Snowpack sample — Loveland Pass, Silver Plume, Colorado, USA (12/14/25, 10:50 AM MST)
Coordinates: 39.664, -105.882
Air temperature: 36 °F
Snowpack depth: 67 cm
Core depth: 10 cm
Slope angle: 6°, slope face: 326°
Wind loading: low
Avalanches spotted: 0
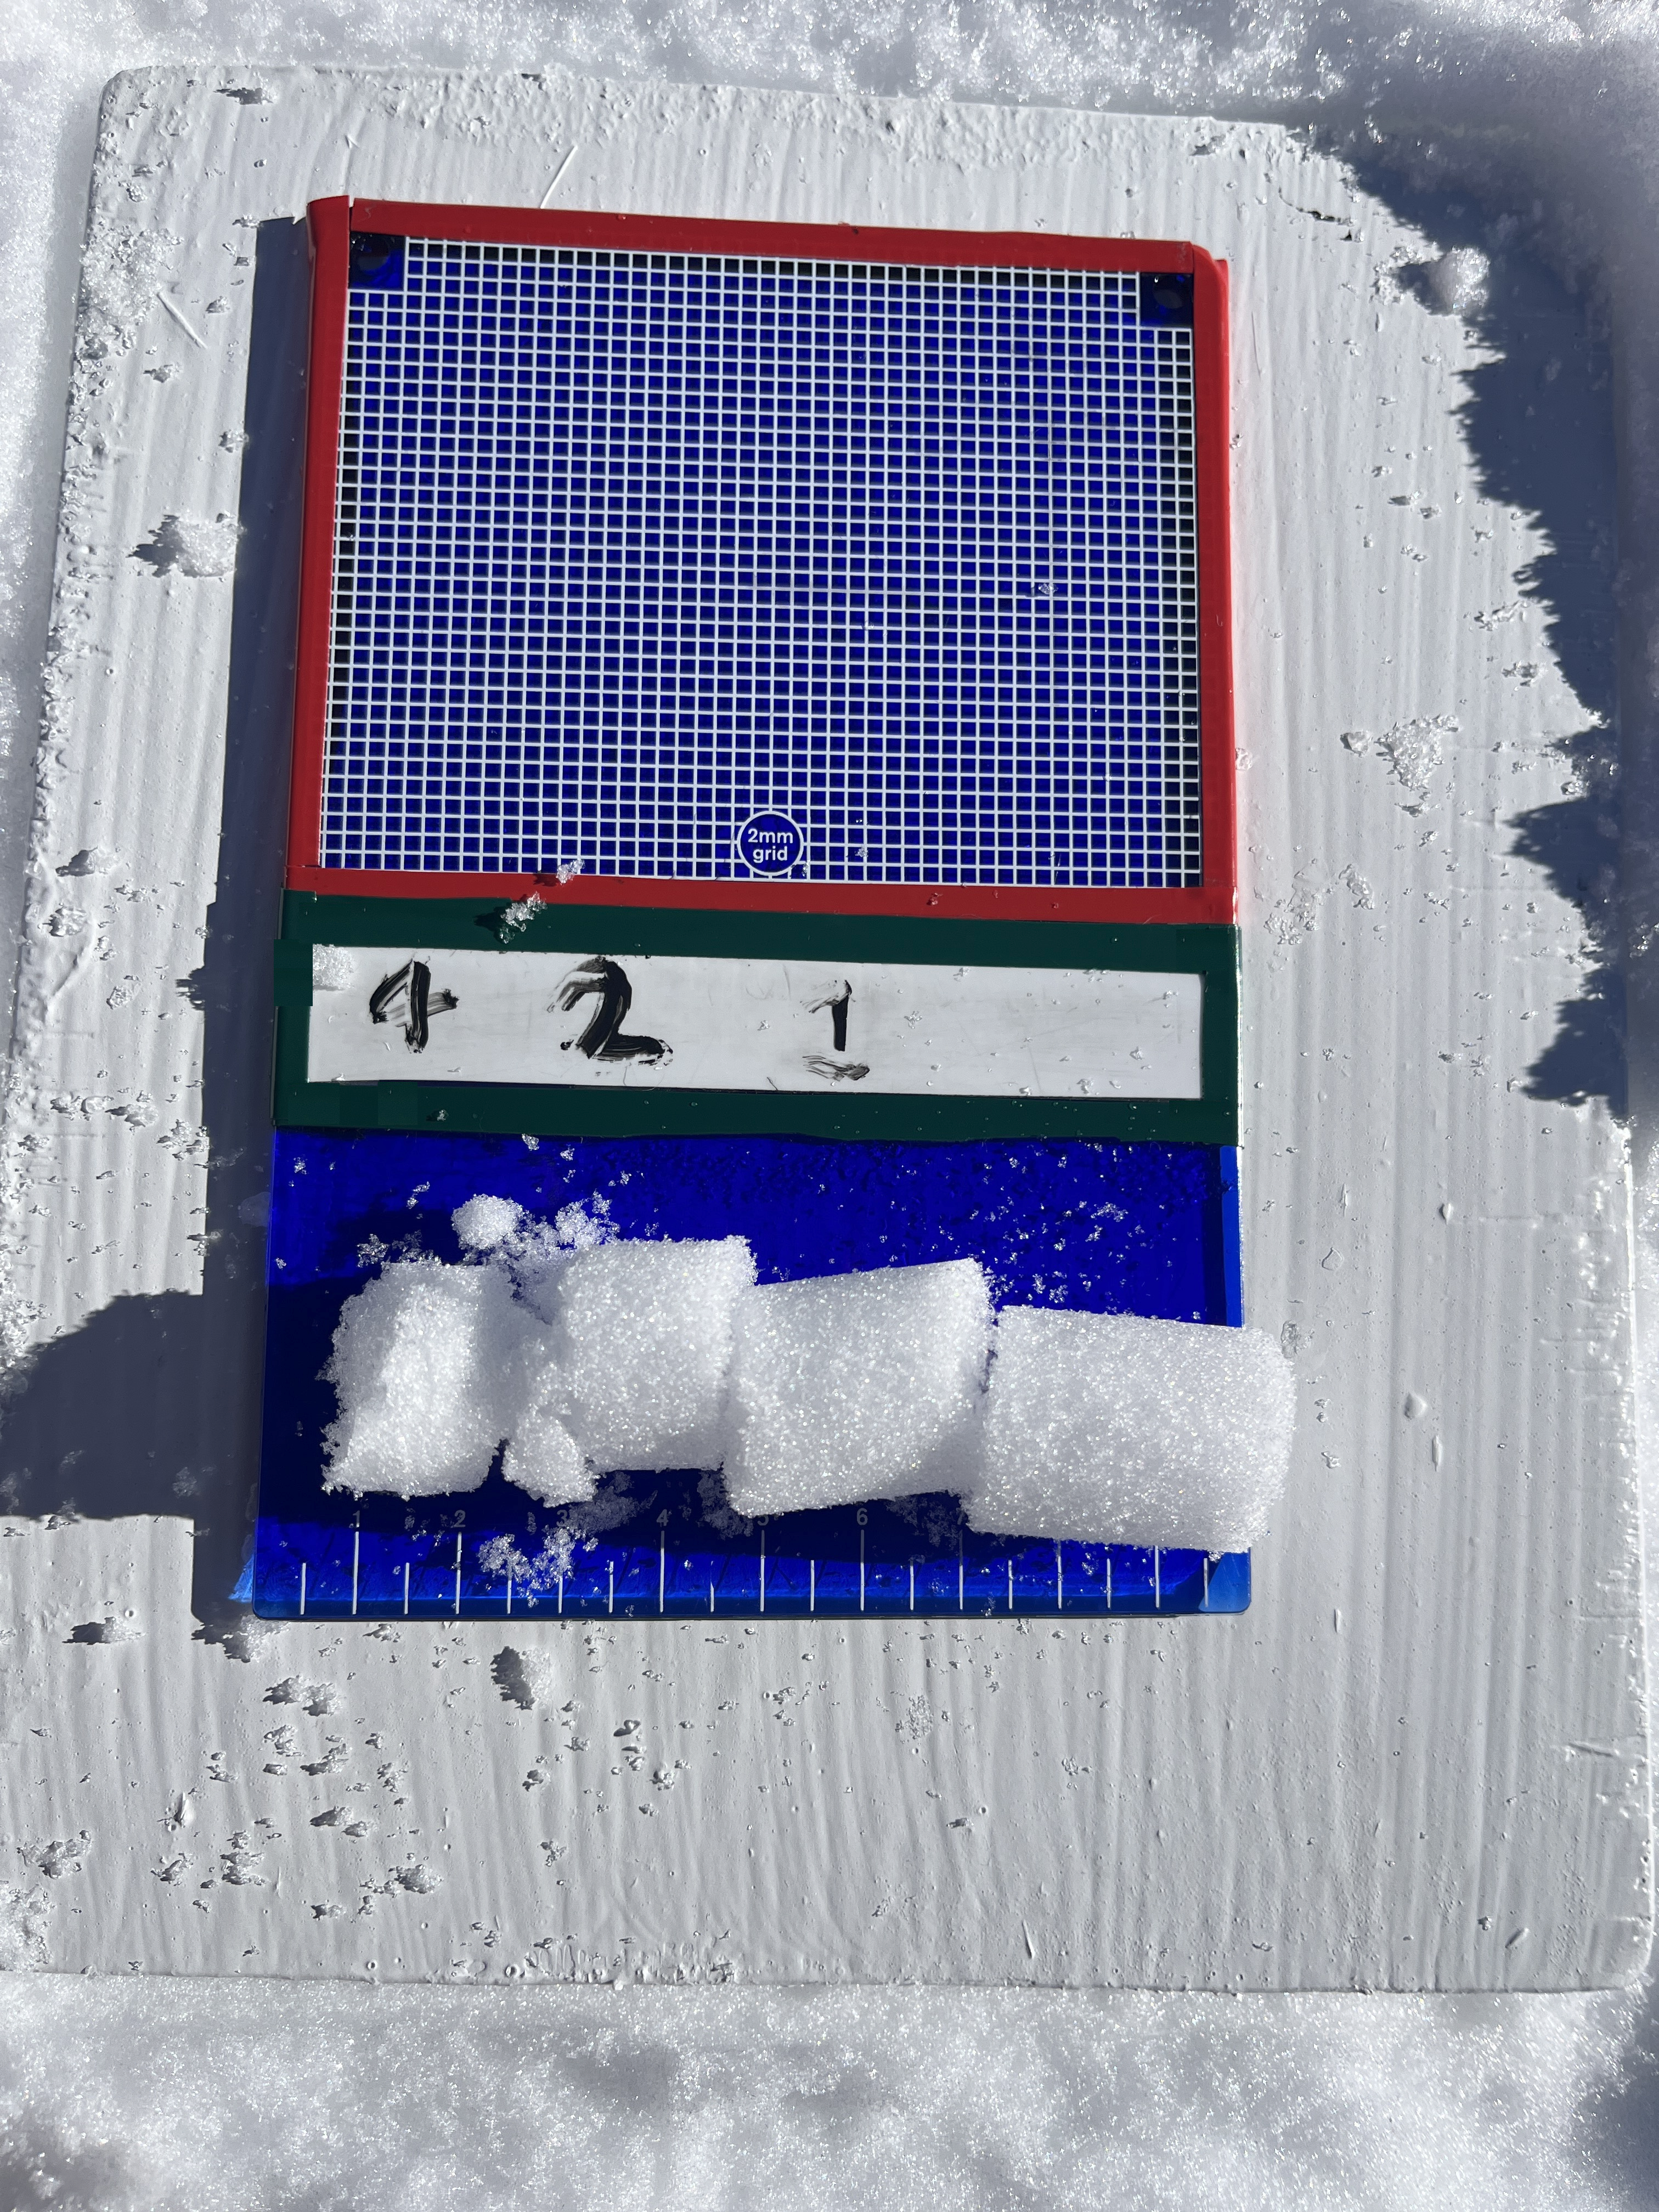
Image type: crystal_card
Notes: No avalanches spotted, very late start to the season with minimal snowpack